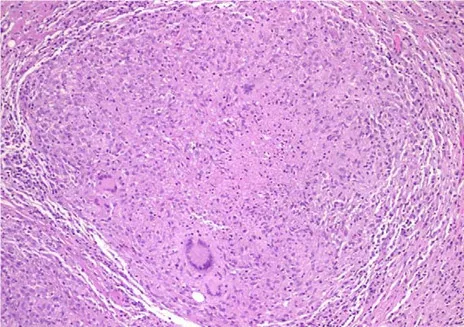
Histological examination demonstrated caseous necrotic granuloma.
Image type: pathology (h&e)